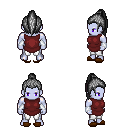
a pixel art fantasy rpg character, male body template, dark elf, purple skin, maroon tunic, white pants, gray long topknot hairstyle, white cloth bracers, brown slippers, four views (front, back, left, right), 2x2 character sprite sheet, small pixel art, hard edges, no anti-aliasing